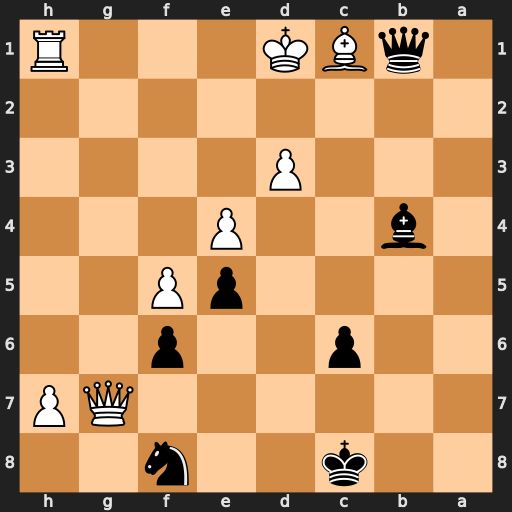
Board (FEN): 2k2n2/6QP/2p2p2/4pP2/1b2P3/3P4/8/1qBK3R
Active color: b
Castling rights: -
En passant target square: -
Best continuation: Qxd3+ Bd2 Qxd2#